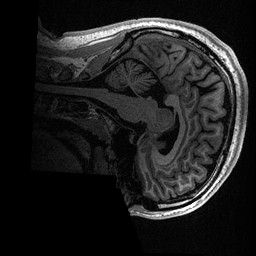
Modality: T1w
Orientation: sagittal
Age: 18
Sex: male
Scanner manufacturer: ge
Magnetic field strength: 3 T
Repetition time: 0.006952 s
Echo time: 0.00292 s